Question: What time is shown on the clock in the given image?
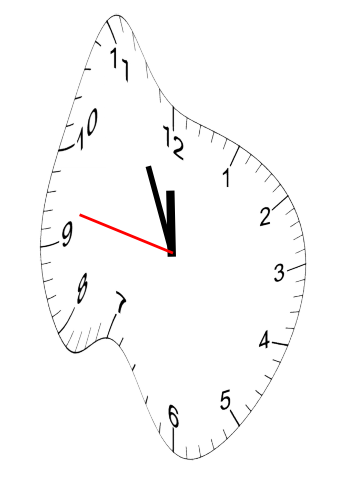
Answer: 11:55:47